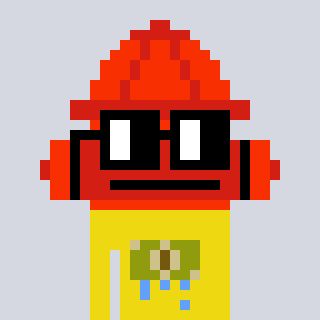
a pixel art character with square black glasses, a fire hydrant-shaped head and a yellow-colored body on a cool background